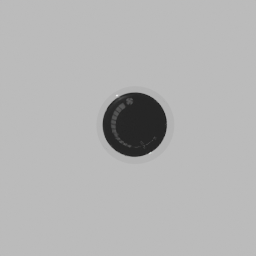
Label: electronics